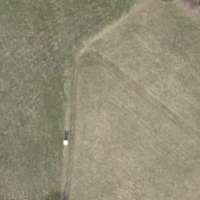
EUNIS habitat code: 52
Species observed at this site:
Vanessa cardui